Field crop: tomato
Growth stage: 1
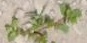
Species: portulaca